Interaction volume radius: 10 \u00c5
Interaction volume height: 10 \u00c5
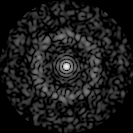
Disorder parameter: 0.839